Field crop: maize
Growth stage: 1
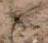
Species: salsola